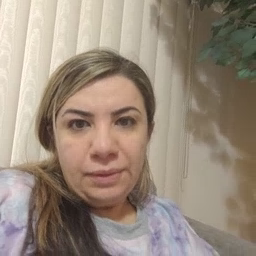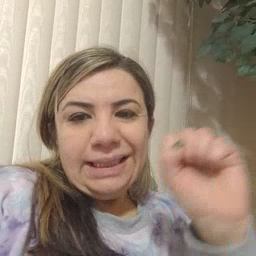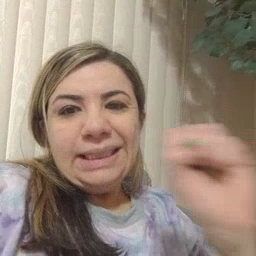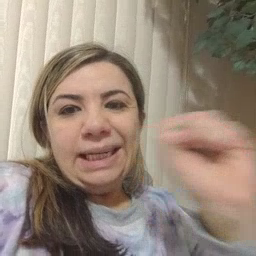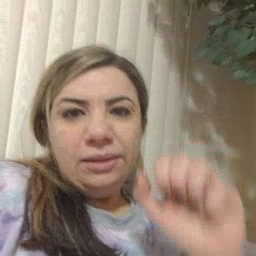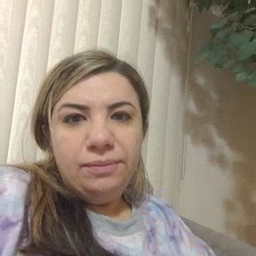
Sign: carrot